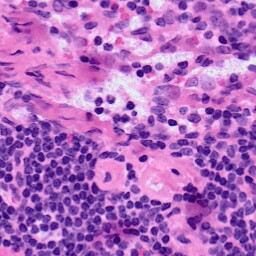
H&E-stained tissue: LymphNode